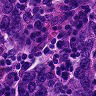
Metastatic tissue present: no